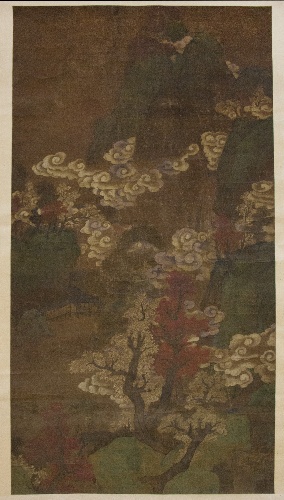
Artist: Unidentified artist
Object type: Hanging scroll
Classification: Paintings
Medium: Hanging scroll; ink and color on silk
Culture: China
Period: Ming dynasty (?) (1368–1644)
Dimensions: Image: 68 1/2 × 35 1/2 in. (174 × 90.2 cm)
Overall with mounting: 9 ft. 1 7/8 in. × 42 5/8 in. (279.1 × 108.3 cm)
Overall with knobs: 9 ft. 1 7/8 in. × 46 1/4 in. (279.1 × 117.5 cm)
Department: Asian Art
Credit line: From the Collection of A. W. Bahr, Purchase, Fletcher Fund, 1947
Accession year: 1947
Repository: Metropolitan Museum of Art, New York, NY
Tags: Landscapes